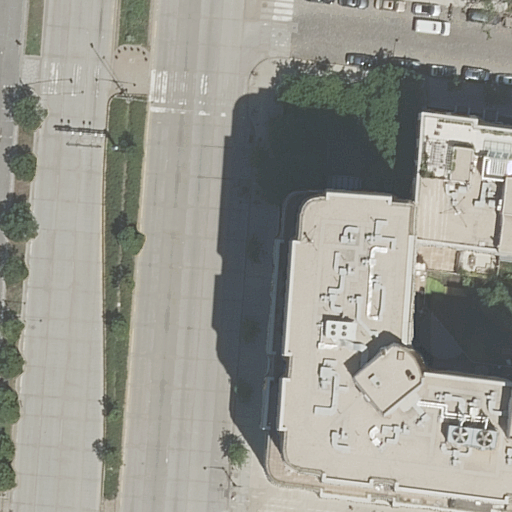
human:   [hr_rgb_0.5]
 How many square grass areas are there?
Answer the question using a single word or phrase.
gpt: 0

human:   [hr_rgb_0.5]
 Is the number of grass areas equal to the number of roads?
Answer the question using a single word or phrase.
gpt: no

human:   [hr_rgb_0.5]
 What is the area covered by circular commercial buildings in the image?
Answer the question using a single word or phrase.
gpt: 0m2

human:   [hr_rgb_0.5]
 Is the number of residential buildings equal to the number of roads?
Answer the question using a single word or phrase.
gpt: no

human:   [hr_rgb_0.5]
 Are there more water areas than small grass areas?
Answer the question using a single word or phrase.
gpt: no

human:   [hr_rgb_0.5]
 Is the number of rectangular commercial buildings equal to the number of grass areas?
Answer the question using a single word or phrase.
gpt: no

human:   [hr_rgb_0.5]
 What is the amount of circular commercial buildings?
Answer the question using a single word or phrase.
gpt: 0

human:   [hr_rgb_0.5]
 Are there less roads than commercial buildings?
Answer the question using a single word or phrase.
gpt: no

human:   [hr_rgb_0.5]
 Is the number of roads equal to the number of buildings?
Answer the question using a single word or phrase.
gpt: no

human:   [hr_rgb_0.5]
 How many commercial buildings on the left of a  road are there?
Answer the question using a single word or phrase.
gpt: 0

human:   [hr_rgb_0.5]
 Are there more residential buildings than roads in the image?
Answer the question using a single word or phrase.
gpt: no

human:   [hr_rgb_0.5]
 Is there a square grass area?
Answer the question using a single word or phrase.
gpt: no

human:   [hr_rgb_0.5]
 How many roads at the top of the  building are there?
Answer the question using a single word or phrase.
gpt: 6

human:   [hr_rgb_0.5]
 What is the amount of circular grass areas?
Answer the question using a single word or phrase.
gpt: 0

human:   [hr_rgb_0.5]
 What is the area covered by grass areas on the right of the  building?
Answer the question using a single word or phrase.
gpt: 0m2

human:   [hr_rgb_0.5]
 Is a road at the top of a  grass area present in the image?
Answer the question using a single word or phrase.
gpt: yes

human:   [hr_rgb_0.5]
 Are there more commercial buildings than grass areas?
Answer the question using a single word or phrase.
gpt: no

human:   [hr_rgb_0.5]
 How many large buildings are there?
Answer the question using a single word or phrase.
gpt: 1

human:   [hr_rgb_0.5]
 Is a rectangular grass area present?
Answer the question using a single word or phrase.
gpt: yes

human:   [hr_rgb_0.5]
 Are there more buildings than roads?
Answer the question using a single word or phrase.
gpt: no

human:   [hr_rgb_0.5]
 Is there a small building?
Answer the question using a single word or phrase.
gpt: no

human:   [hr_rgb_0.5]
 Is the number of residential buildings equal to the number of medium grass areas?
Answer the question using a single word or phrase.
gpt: yes

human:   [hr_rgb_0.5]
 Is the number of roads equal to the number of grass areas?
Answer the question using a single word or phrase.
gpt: no

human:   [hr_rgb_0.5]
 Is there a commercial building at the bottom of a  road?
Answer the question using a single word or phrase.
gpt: no

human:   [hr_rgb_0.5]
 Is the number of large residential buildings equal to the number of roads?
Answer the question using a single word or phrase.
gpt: no

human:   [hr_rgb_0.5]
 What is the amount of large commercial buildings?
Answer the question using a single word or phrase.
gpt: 0

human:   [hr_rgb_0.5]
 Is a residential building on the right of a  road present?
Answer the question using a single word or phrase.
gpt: yes

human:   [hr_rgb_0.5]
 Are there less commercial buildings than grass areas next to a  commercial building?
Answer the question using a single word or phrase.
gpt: no

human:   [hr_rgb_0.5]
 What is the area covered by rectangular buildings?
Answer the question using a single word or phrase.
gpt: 0m2

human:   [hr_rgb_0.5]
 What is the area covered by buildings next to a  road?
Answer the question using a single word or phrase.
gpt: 3262m2

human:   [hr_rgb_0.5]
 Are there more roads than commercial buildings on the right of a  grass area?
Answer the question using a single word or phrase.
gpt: yes

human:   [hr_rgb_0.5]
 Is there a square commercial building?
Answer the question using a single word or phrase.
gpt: no

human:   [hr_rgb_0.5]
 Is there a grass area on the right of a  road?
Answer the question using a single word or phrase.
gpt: yes

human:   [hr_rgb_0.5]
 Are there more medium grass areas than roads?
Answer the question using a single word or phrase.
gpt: no

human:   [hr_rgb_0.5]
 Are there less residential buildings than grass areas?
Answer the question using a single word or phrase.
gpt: yes

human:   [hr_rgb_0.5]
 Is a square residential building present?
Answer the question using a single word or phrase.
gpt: no